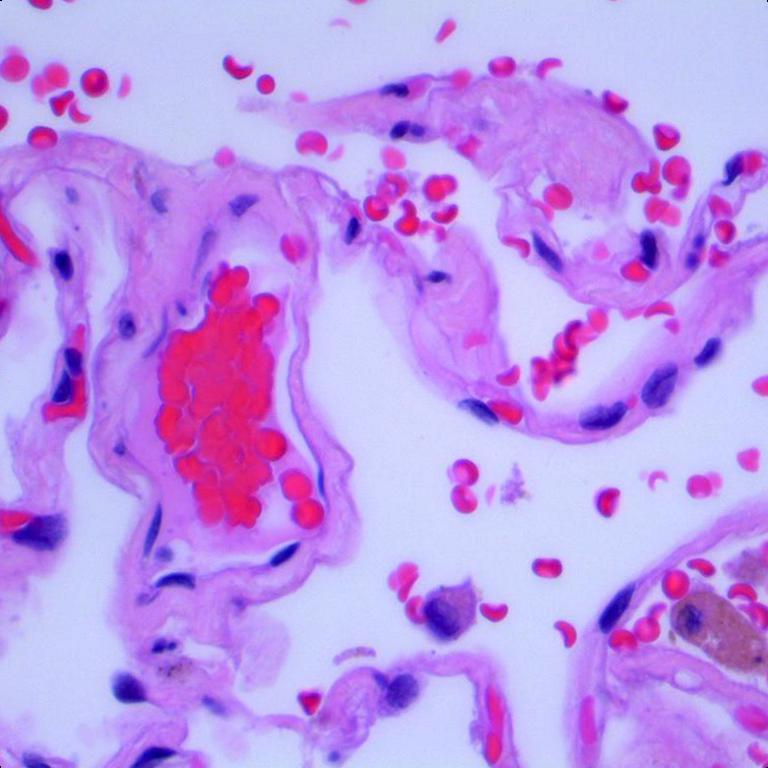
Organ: lung
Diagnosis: benign